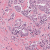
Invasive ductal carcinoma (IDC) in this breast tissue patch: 1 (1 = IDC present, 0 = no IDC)